Current action and preconditions to check: trajectory_clear

Your task: For each precondition in the list above, predict whether it will hold at this action.

Consider the current scene as observed from the mobile robot's camera, and analyze the predicted future states of all dynamic agents (e.g., people, animals, vehicles, or any moving entities) within the NEXT SECOND.

IMPORTANT: Only answer "very likely" if you are absolutely certain—based on strong, clear evidence—that a dynamic agent will violate the precondition in the predicted future state. Do NOT answer "very likely" for unlikely, ambiguous, or low-probability risks.

Ask yourself for each precondition: Is there a high probability, with clear and convincing evidence, that the predicted future states of any dynamic agent will interfere with the predicted future state of the currently executing action within the NEXT SECOND, causing that precondition to fail?

Assess the risk level based on these predictions. Use "likely" or "very likely" if motions create a clear risk of interference.

Use "neutral" or "improbable" if agents are nearby but their predicted paths are clearly diverging or non-conflicting.

Failure Risk Categories: "very improbable", "improbable", "neutral", "likely", "very likely"

Answer Format: Output ONLY the probability_of_failure value from these categories: "very improbable", "improbable", "neutral", "likely", "very likely"

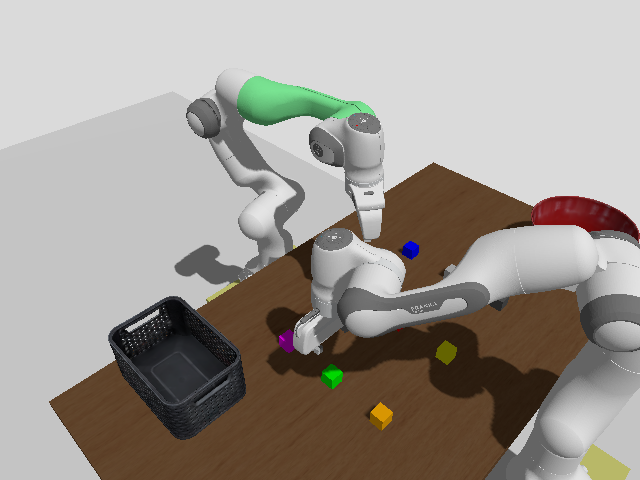

Answer: improbable